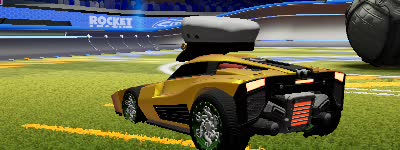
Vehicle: breakout